Field crop: maize
Growth stage: 1
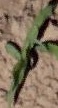
Species: maize